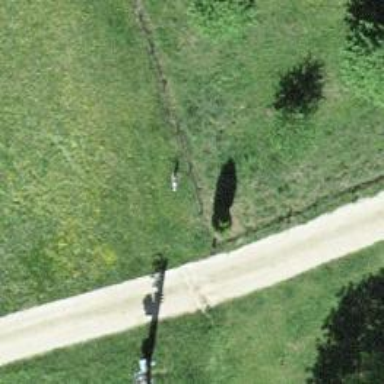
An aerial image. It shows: Historic wayside cross.